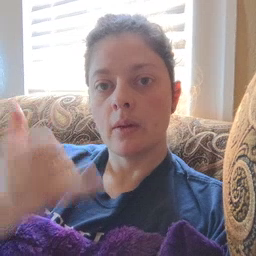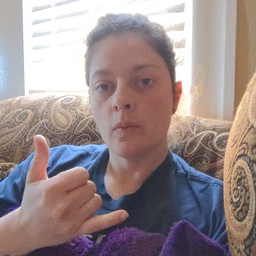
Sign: now